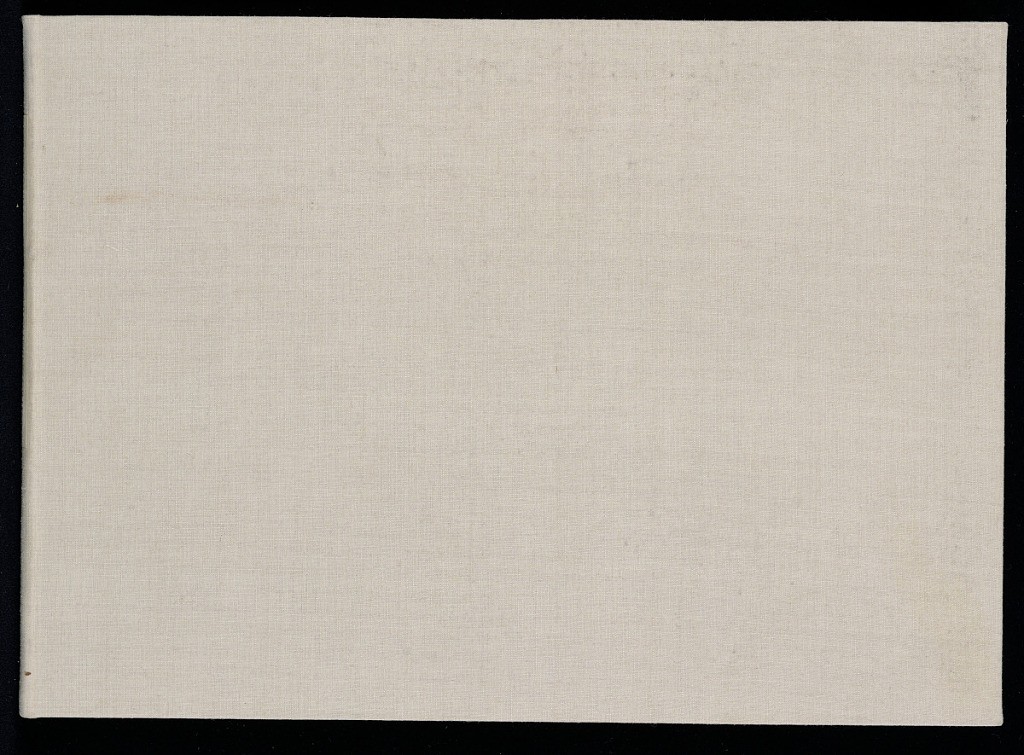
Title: Plusieurs Pieces et Ornements Darquebuzerie Les plus en Usage tire des Ouvrages de Laurent le Languedoc Arquebuziers Du Roy et Dautres Ornement Inventé et gravé Par Simonin
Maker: Laurent Le Languedoc, French, active ca. 1684 – 1705
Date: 1705
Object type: Album
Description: Album containing thirteen plates from a pattern book with designs for firearm fittings and ornament featuring grotesque motifs. The last plate is numbered 3 and may come from a different edition. The first eight-plate edition by Claude Simonin was published in 1684 with later editions by Langedoc (such as this one) issued with eight and thirteen plates. The plates are numbered and signed. Binding: covers bound with cloth.